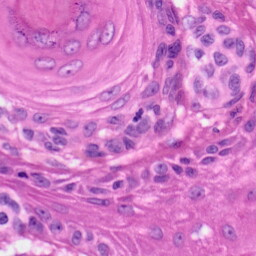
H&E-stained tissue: Skin